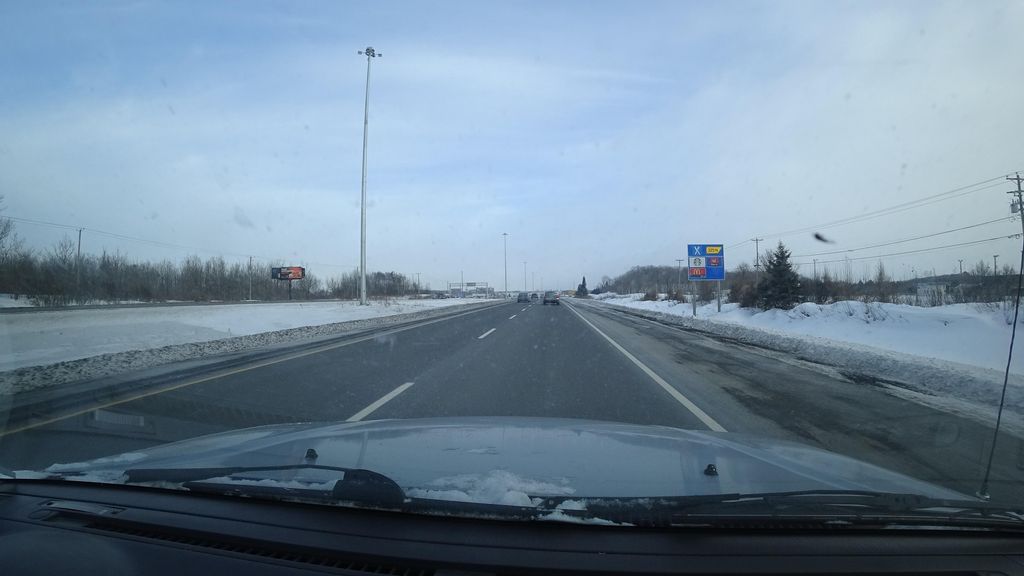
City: quebec_city